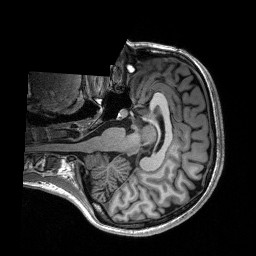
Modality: T1w
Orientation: axial
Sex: female
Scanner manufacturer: siemens
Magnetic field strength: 3 T
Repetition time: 2.3 s
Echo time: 0.00197 s